Question: I have problem with scroll bars in my datagridview.
I try to set scroll bar, but it never showing.
How can i add the scroll bars in my datagridview?
This my images of datagridview, sorry i cant show the code.

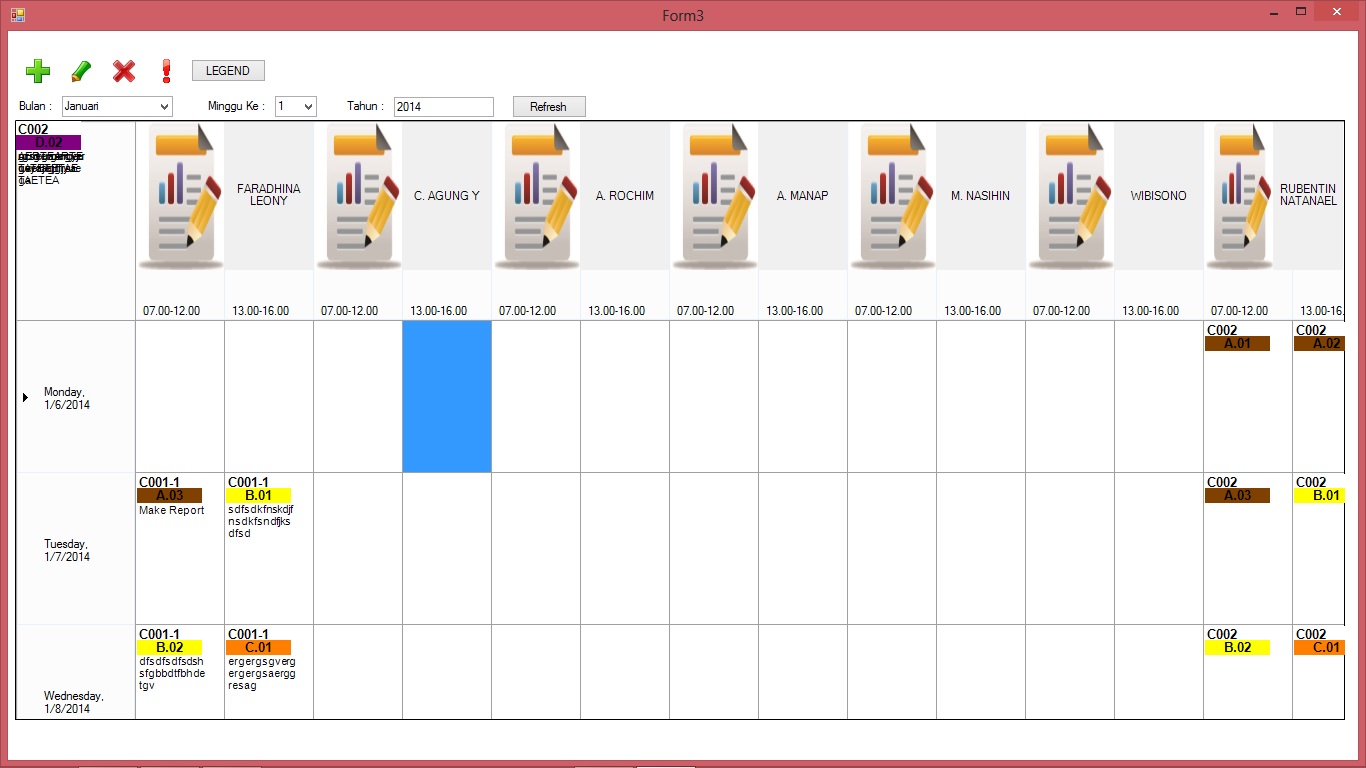
Answer: You should set the 'ScrollBars' property, like this:
'dataGridView1.ScrollBars = ScrollBars.Both;'
If it's already set correctly, check that:
'''
dataGridView1.AutoSize = false;
'''